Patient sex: M
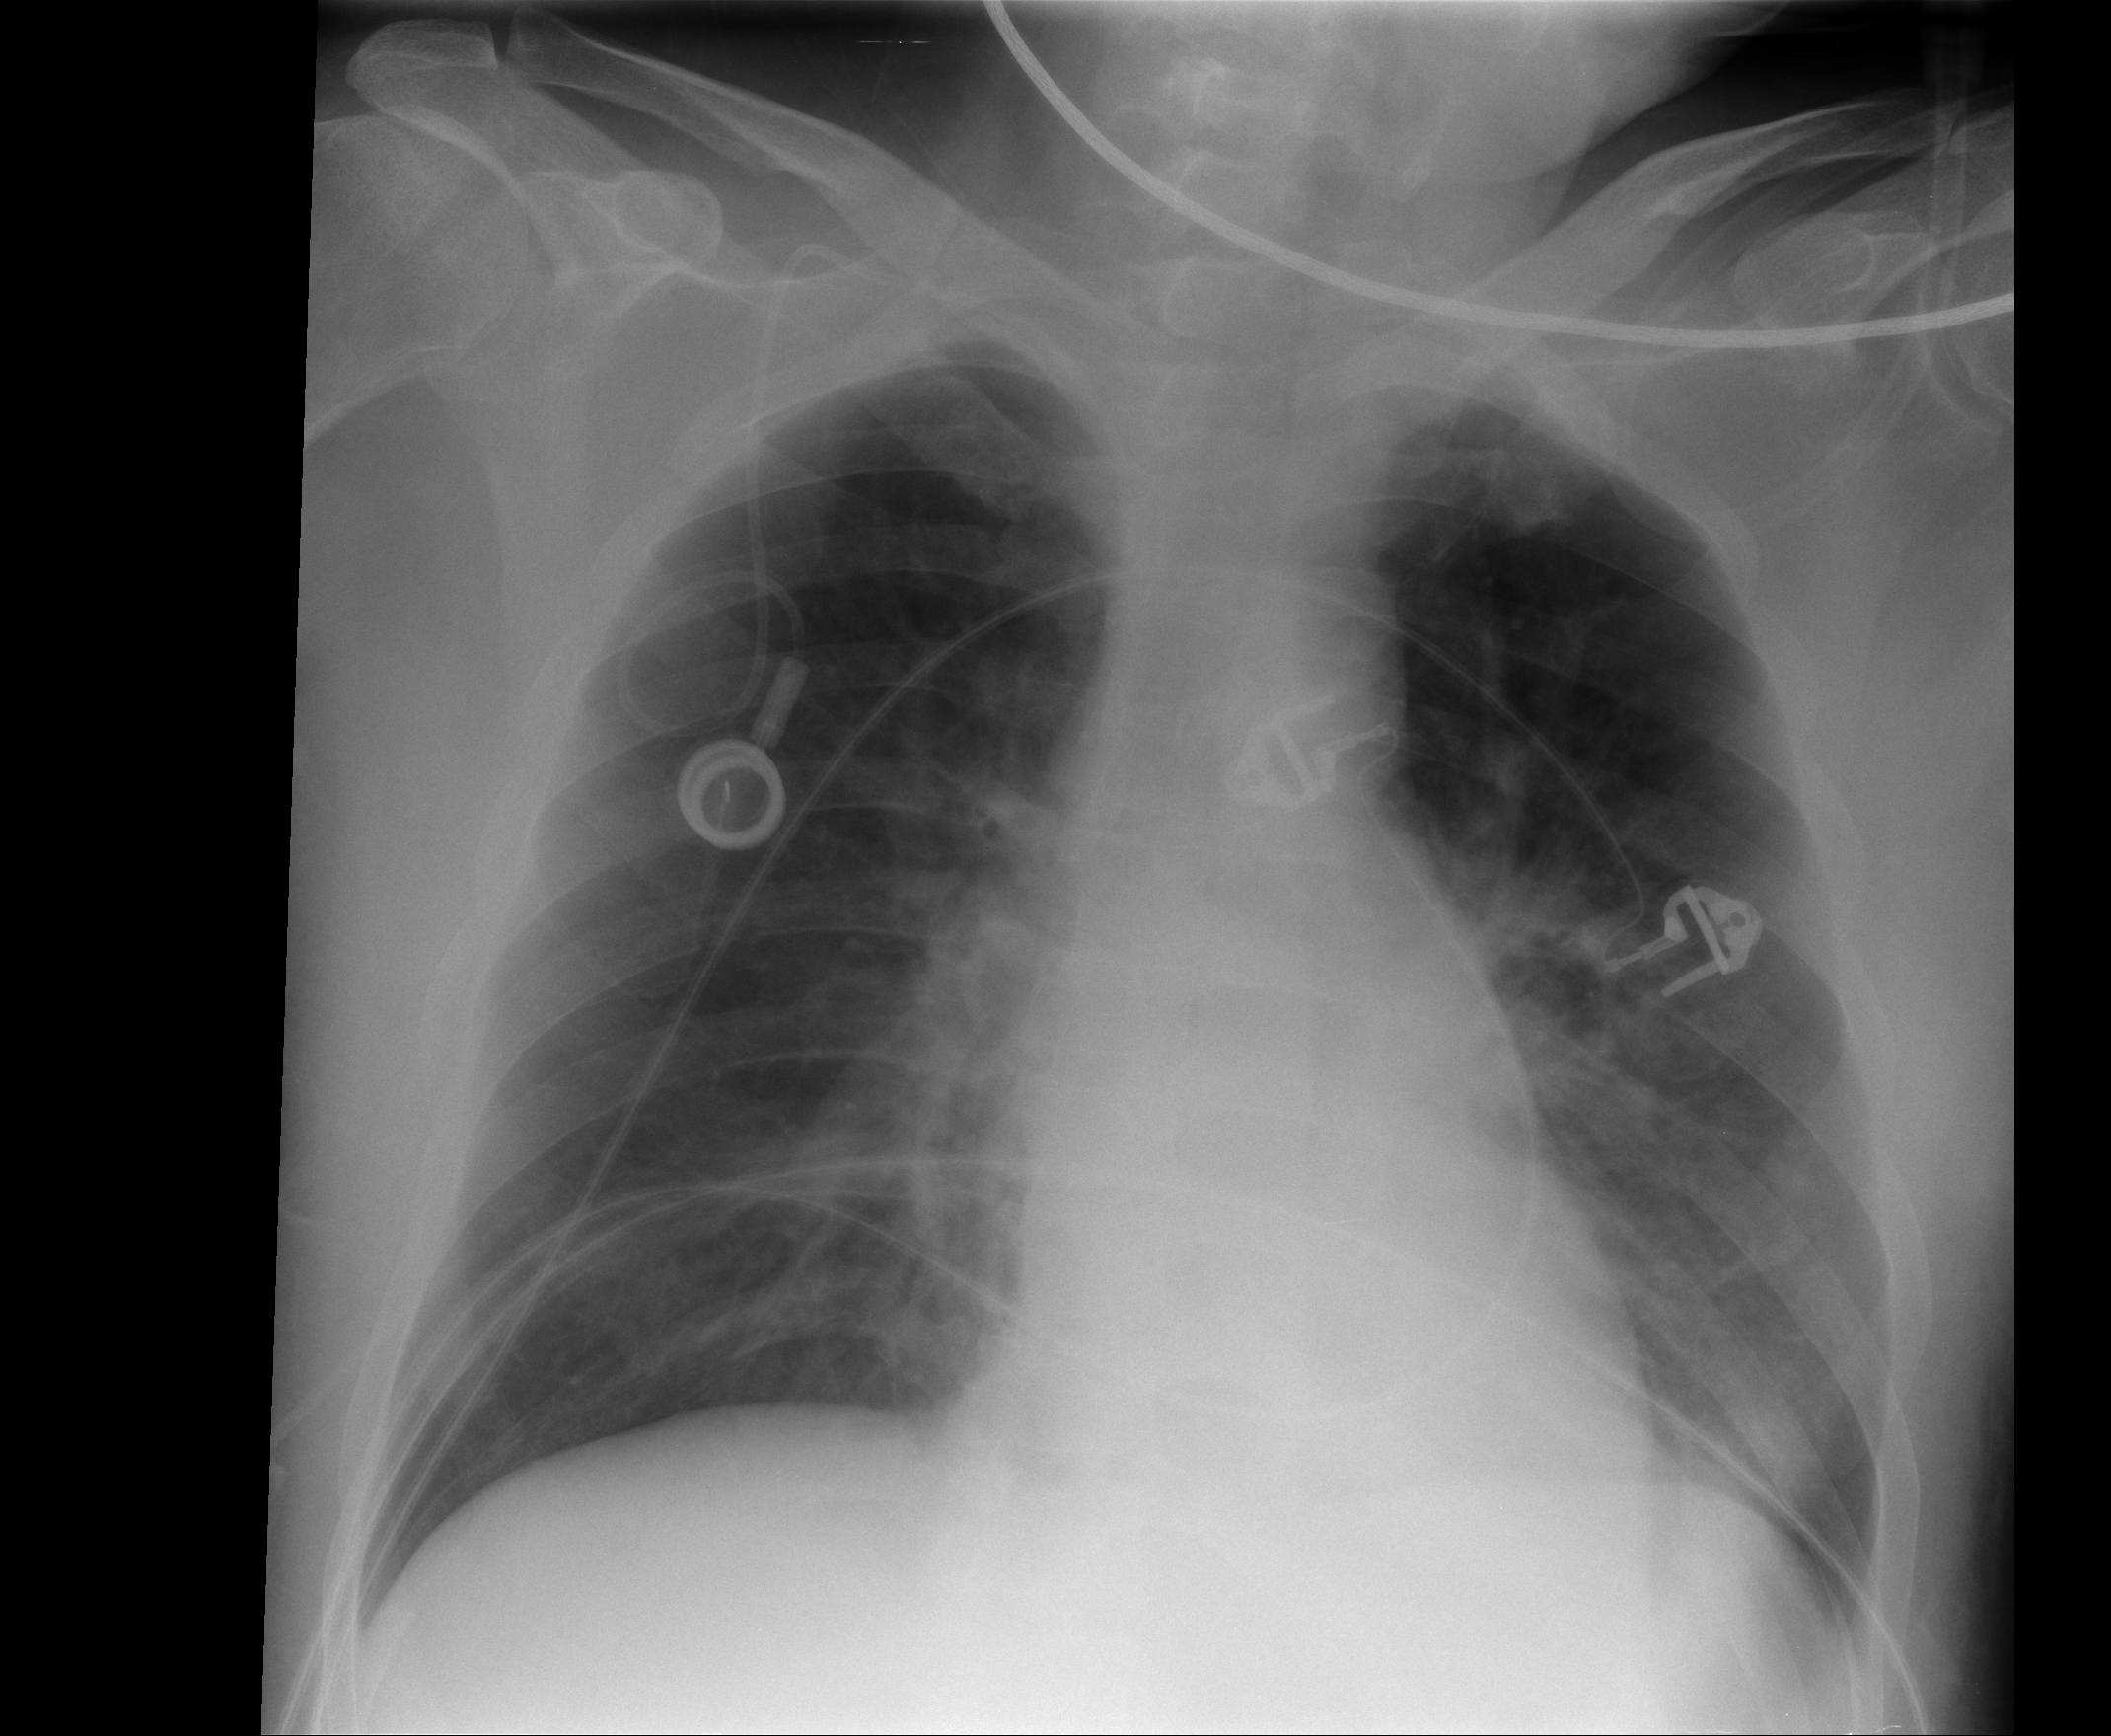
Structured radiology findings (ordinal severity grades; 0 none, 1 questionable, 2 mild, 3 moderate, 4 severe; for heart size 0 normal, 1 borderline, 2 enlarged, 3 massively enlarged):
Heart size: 0
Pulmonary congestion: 2
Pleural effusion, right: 0
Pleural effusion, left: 0
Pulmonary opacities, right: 1
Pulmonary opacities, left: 2
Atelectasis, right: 0
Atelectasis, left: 0